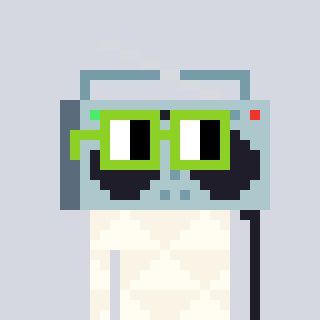
a pixel art character with square light green glasses, a boombox-shaped head and a grayscale-colored body on a cool background